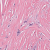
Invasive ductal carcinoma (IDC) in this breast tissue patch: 1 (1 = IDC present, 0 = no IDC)